Question: I am a beginner of laravel. I have just installed "illuminate/html": "~5.0" with the help of link <URL>
Now when I tried using of {{ Form::open() }} {{ Form::close() }} in view file. It is returning form in plain text format to browser.
'''
<form method="POST" action="http://project.dev" accept-charset="UTF-8"><input name="_token" type="hidden" value="qNbi3DD1YGQncOv3PRBWl1l6BxVViWZnleVAmniS"></form>
'''
I am attaching screenshot here.

Is there anything I forgot to do in order to this code to work?
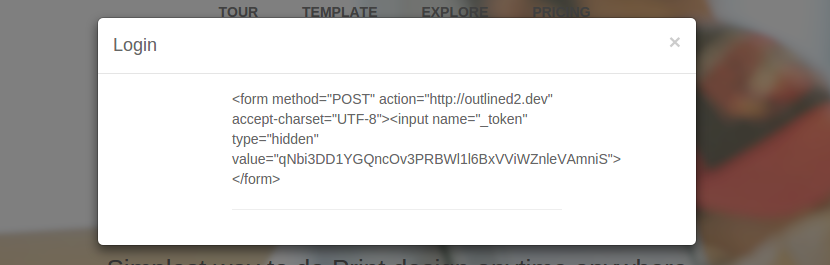
Answer: Unlike Laravel 4, in Laravel 5 the content between '{{ }}' is now escaped by default. To output unescaped content you need to use '{!! !!}'. So in your case:
'''
{!! Form::open() !!} {!! Form::close() !!}
'''
Read more in the <URL>.